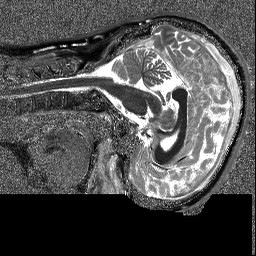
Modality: T1map
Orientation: sagittal
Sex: female